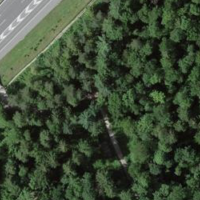
EUNIS habitat code: 41
Species observed at this site:
Salix caprea
Aegithalos caudatus
Euonymus europaeus